Question: I want to update selected column values with random number in single query. As you can see the attached screenshot, I want to update random values in column: meta_value

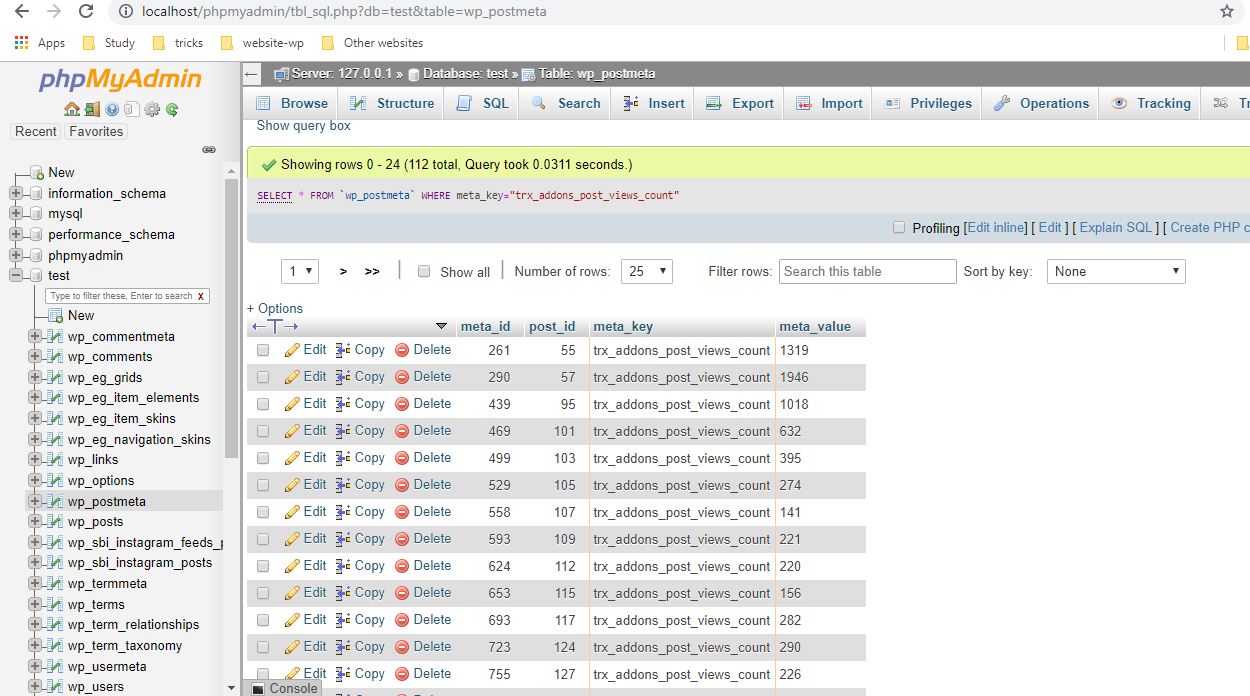
Answer: You can simply use this query to generate and update random number between 0-99:
'''
UPDATE wp_postmeta SET meta_value=FLOOR(RAND()*100) WHERE meta_key='trx_addons_post_views_count';
'''
Thanks.